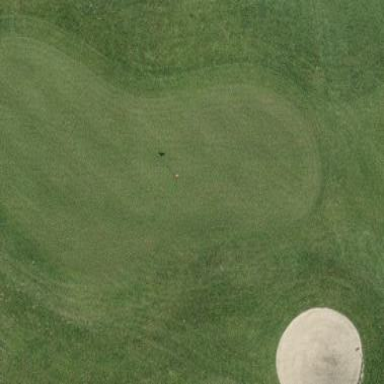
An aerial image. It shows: Golf green.